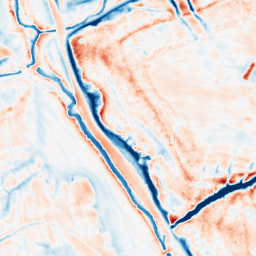
Category: multiscale
Decomposition family: dog_multiscale
Decomposition parameters: sigma_ratio: 1.6
n_scales: 5
base_sigma: 0.5
Upsampling method: cubic_catmull_rom
Upsampling parameters: scale: 8
Upsampling scale: 8